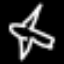
Label: airplane